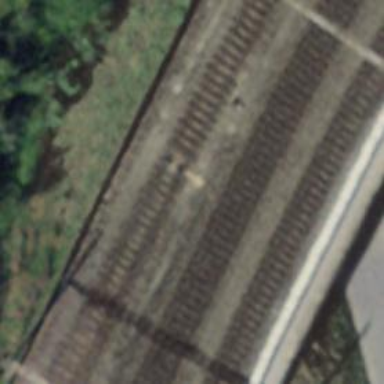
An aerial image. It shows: Railway switch.